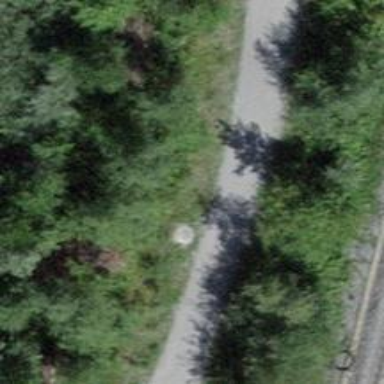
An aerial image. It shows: Unpaved footway.